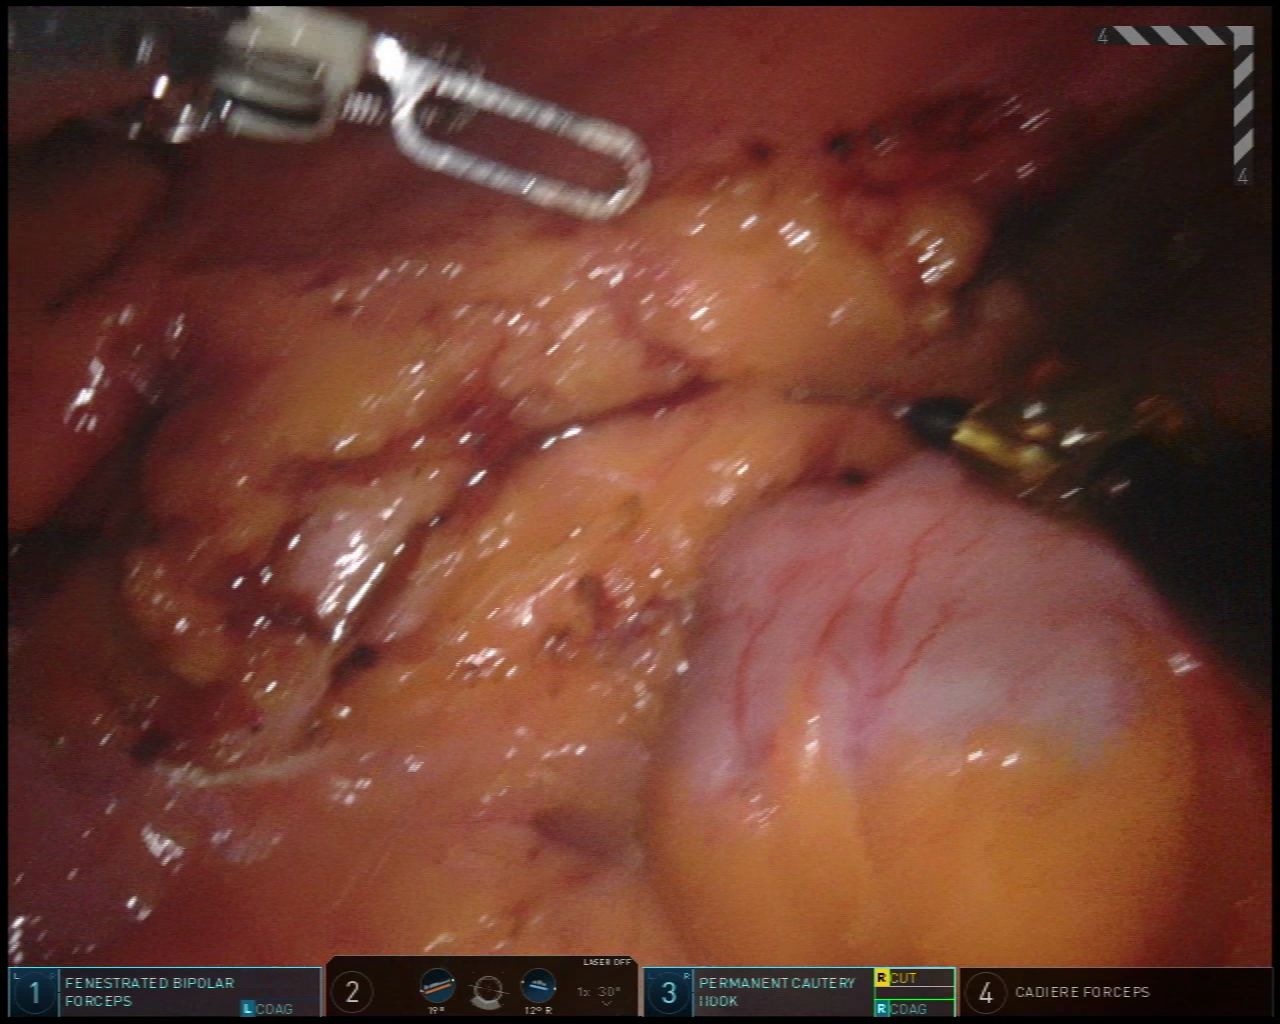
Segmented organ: inferior_mesenteric_artery
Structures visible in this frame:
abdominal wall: no
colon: no
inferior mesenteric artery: yes
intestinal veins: no
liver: no
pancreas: no
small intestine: yes
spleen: no
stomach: no
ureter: no
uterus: no
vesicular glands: no